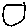
Label: circle